Chest X-ray:
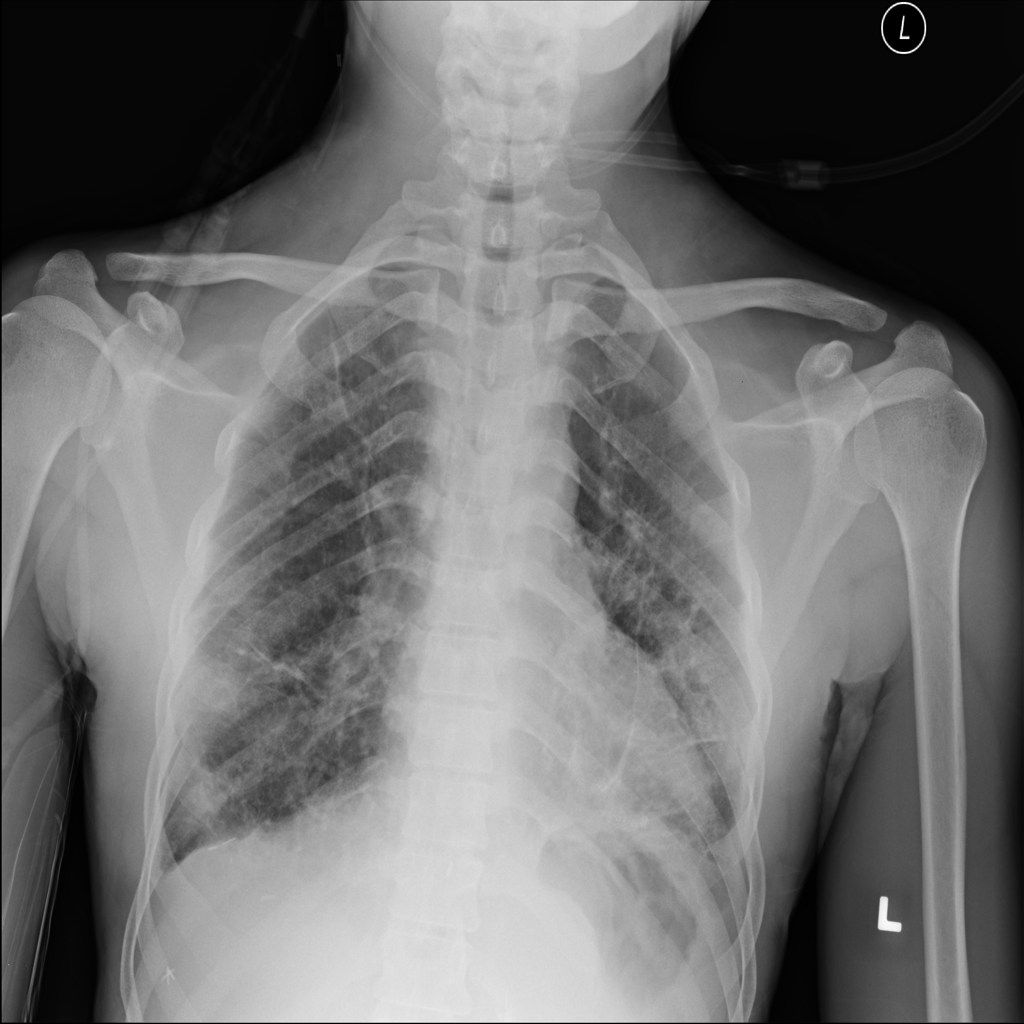
Findings: Fibrosis, Pleural Thickening
No abnormal finding: no